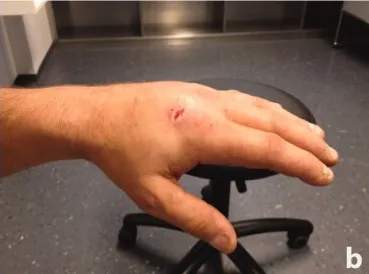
(b) Important swelling of the back of the hand (the visible skin lesion stems from a previous injury).
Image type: medical_photograph (skin_photograph)